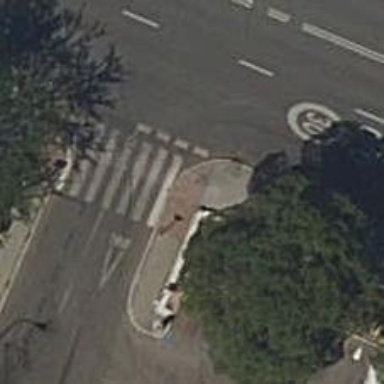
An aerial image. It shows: Kerb barrier.